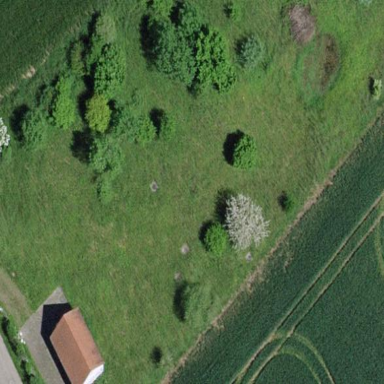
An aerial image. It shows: Beautiful meadow.